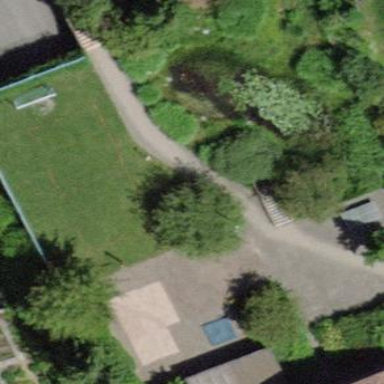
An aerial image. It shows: Recreation ground for leisure activities.